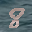
Label: 8